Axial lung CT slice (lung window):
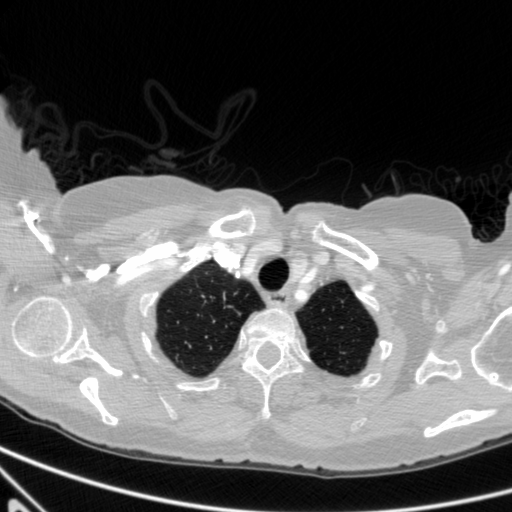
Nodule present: no